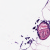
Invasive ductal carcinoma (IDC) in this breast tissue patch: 0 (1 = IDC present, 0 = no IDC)